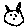
Label: cat